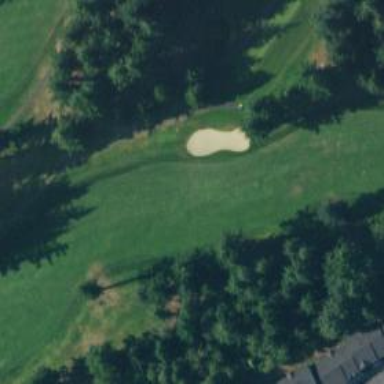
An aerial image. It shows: View of golf hole.